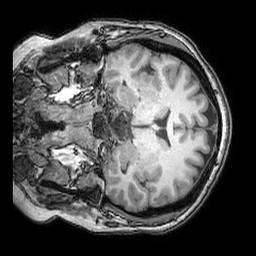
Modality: T1w
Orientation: coronal
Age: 29
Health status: ill
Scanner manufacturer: philips
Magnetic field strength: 3 T
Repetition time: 0.007 s
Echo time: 0.0035 s